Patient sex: M
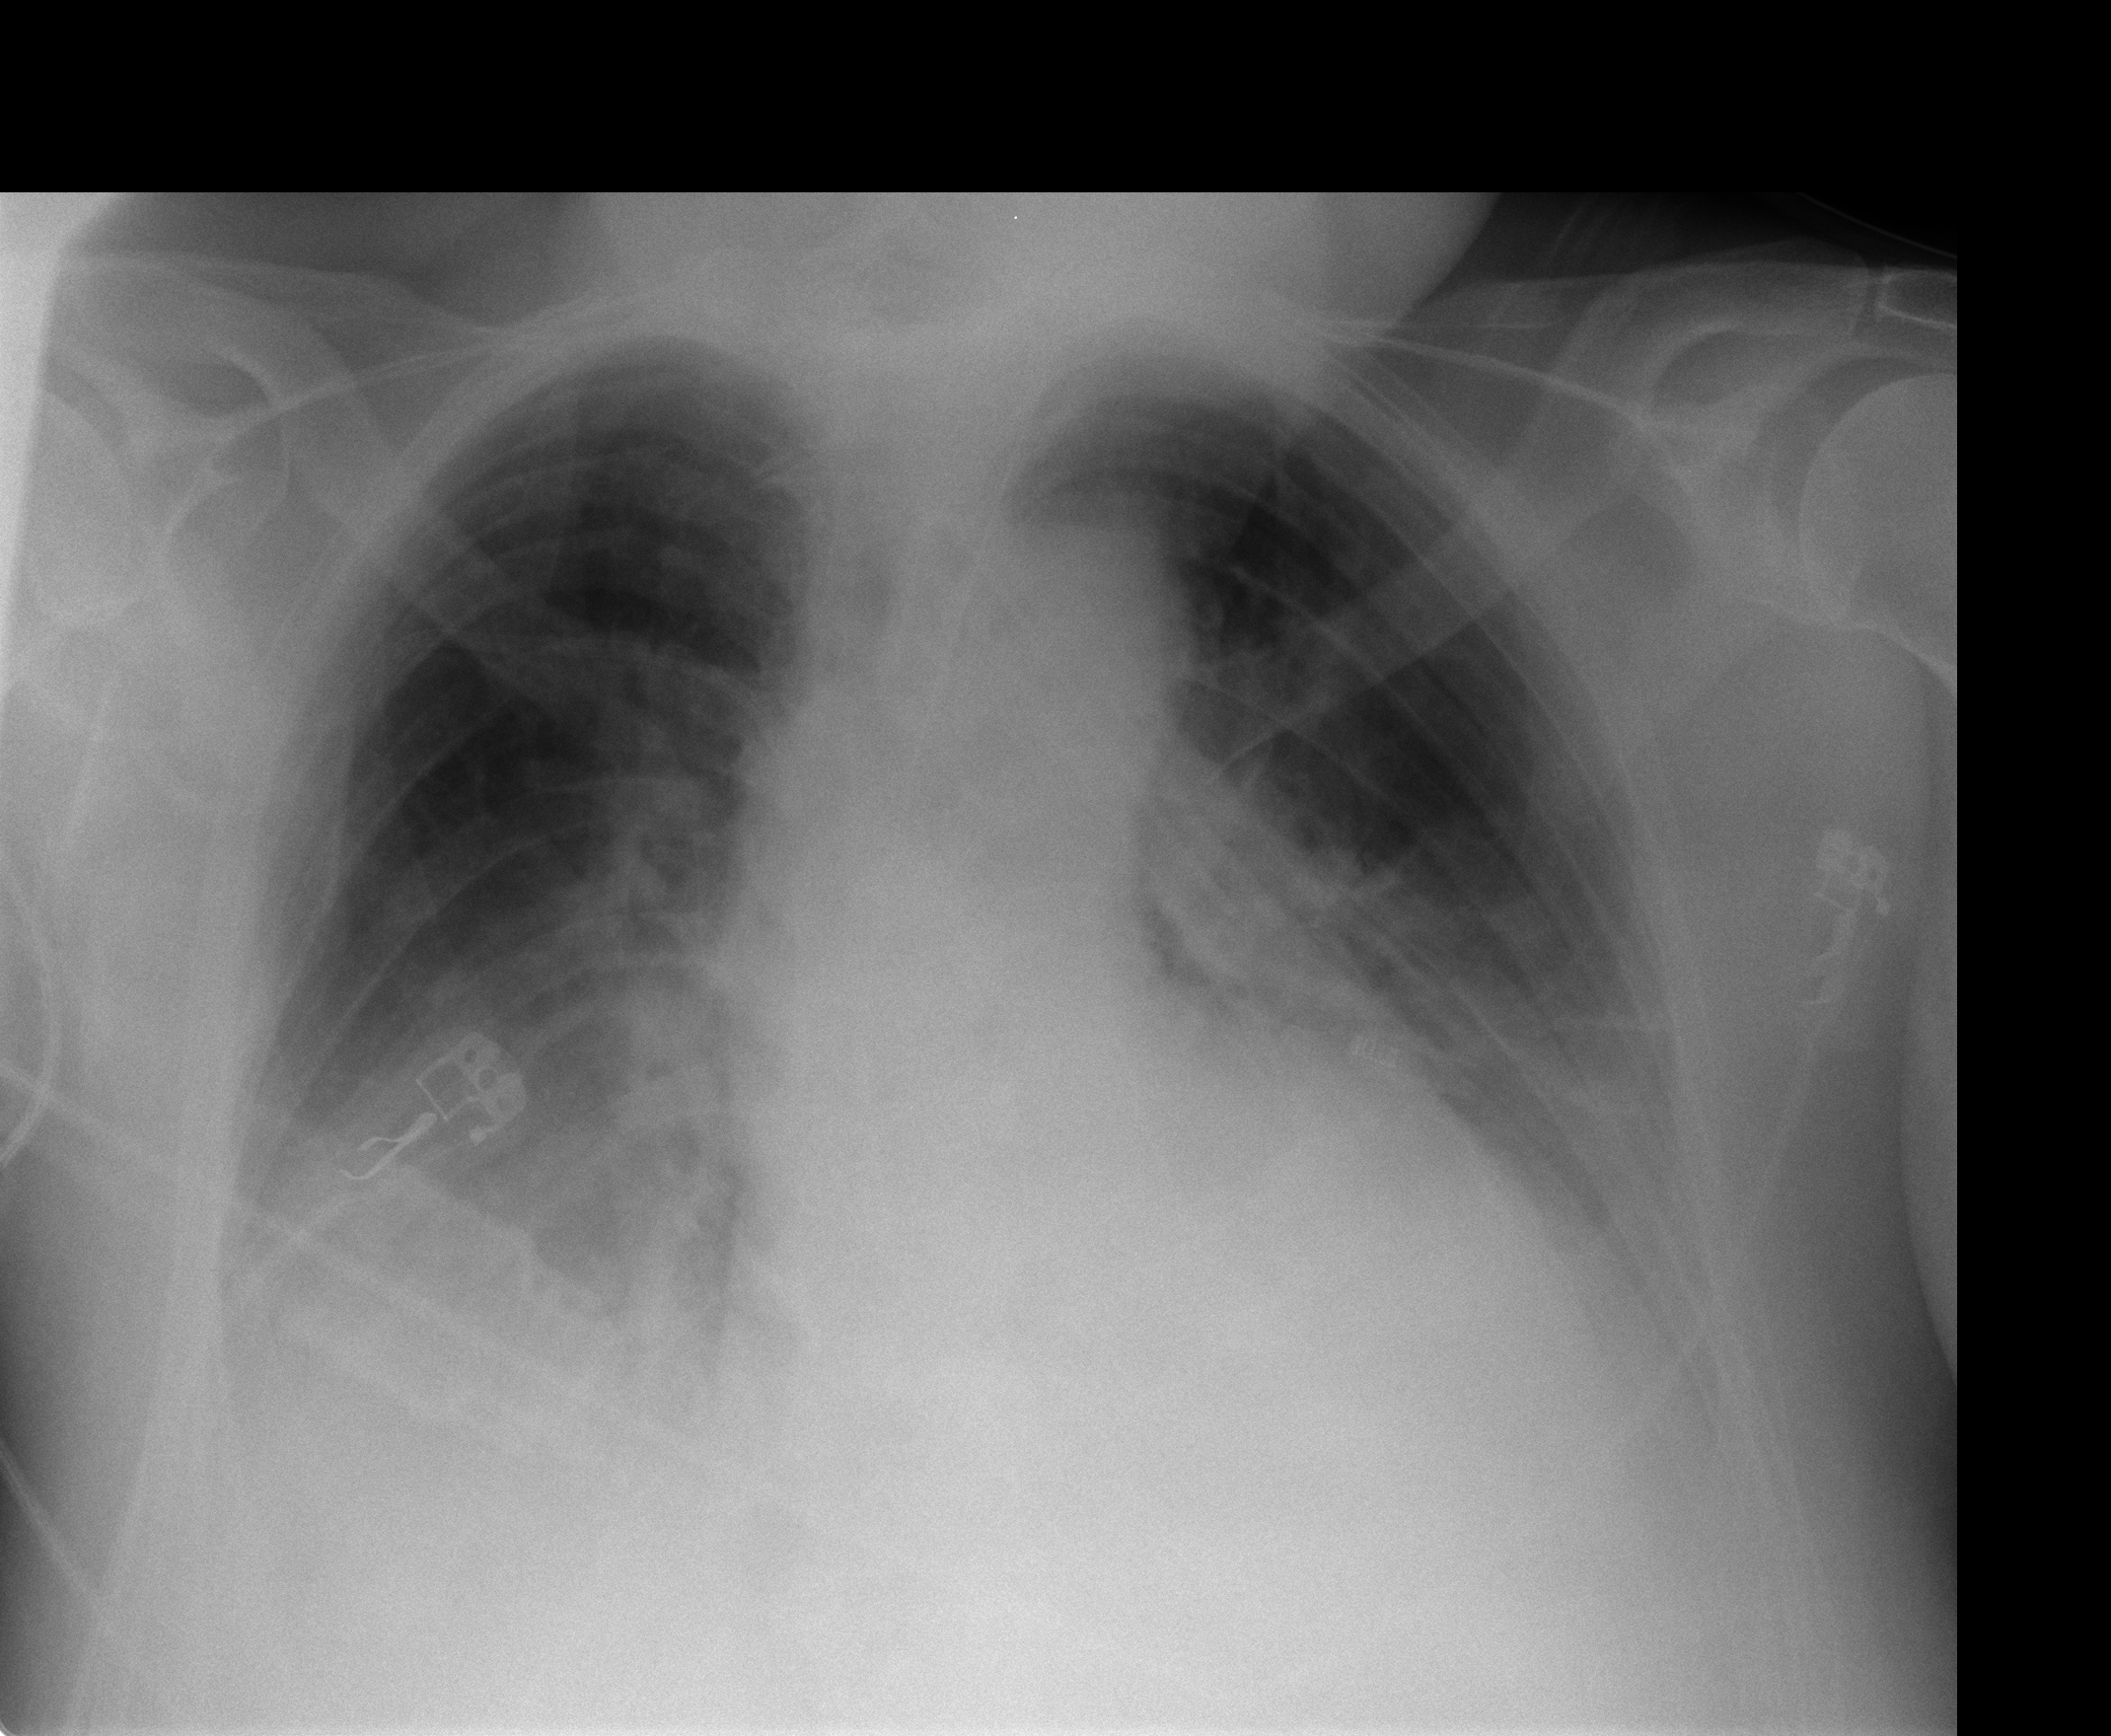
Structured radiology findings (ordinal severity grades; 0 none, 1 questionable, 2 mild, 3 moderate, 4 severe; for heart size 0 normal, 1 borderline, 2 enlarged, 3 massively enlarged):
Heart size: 1
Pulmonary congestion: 3
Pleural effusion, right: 3
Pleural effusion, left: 3
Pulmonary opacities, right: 2
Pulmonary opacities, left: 2
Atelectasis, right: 3
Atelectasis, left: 3